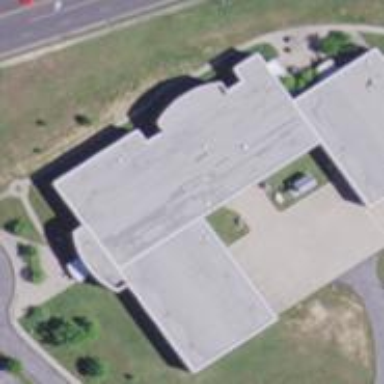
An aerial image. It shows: College building.